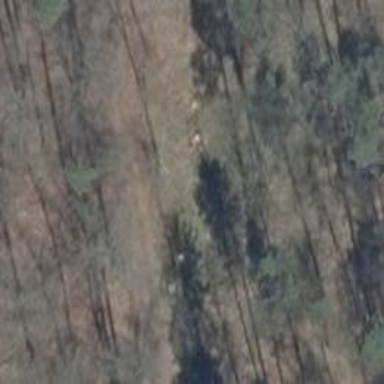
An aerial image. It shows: Hunting stand.